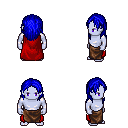
a pixel art fantasy rpg character, male body template, dark elf, purple skin, red cape, robe skirt, blue long hairstyle, four views (front, back, left, right), 2x2 character sprite sheet, small pixel art, hard edges, no anti-aliasing